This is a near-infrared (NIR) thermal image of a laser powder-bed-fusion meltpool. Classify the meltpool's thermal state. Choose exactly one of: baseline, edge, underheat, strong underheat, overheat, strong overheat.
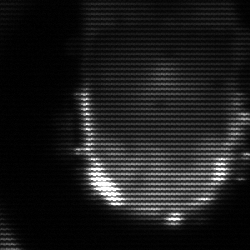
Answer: baseline